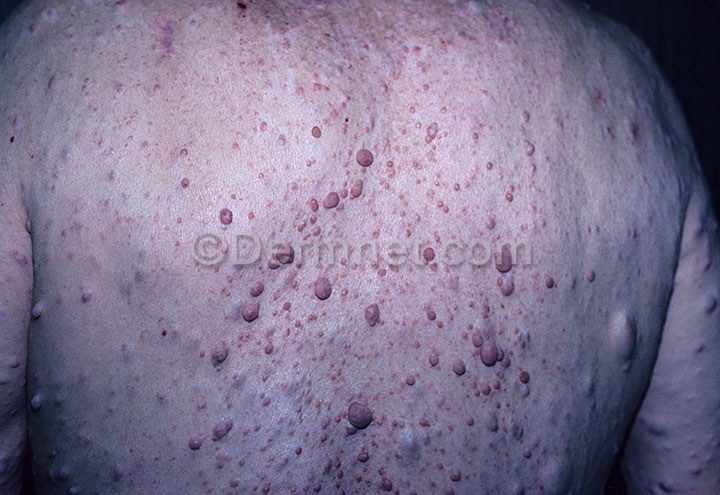
Disease: Systemic Disease